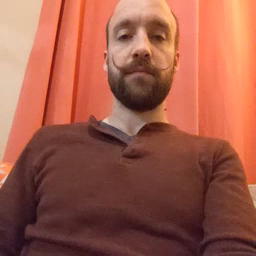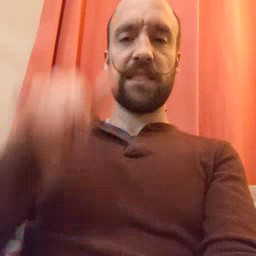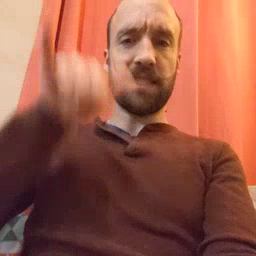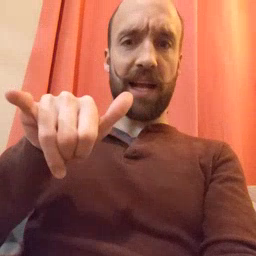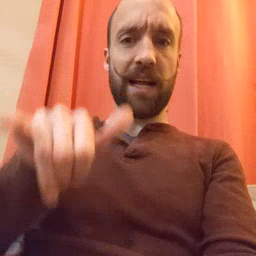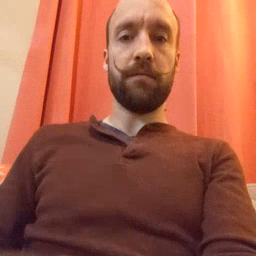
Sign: stay